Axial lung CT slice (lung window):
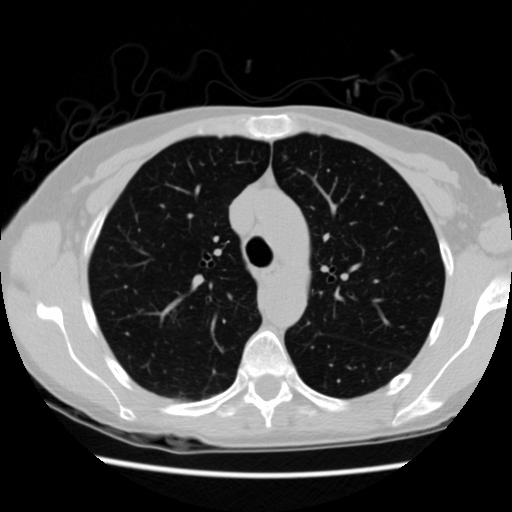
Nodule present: no